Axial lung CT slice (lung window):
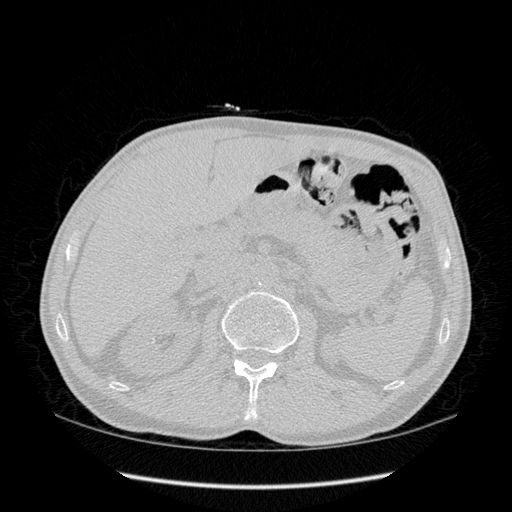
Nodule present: no